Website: lowes
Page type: billing-address
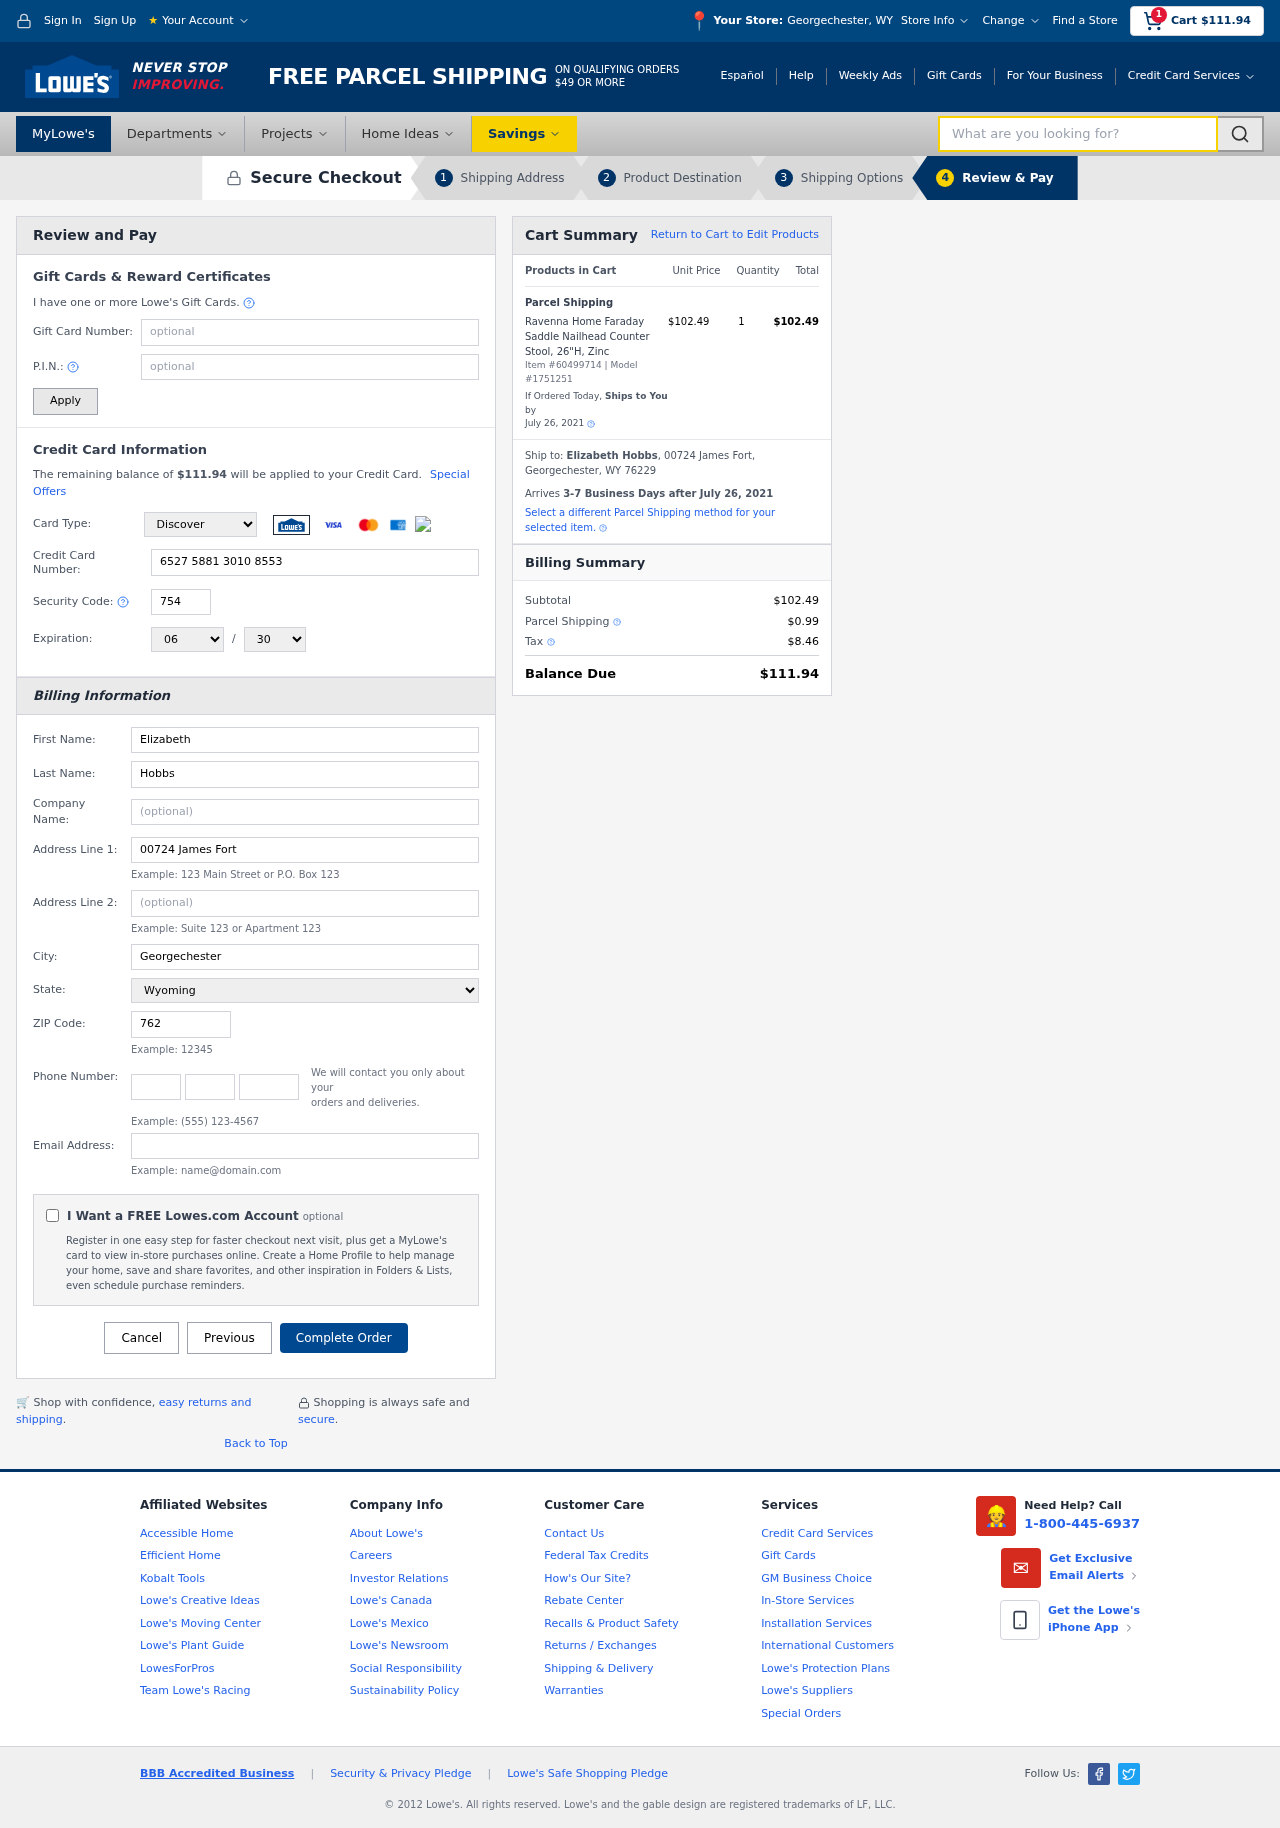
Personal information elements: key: PII_CARD_CVV
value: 754
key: PII_CARD_EXPIRY_MONTH
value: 06
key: PII_CARD_EXPIRY_YEAR
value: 30
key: PII_CARD_NUMBER
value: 6527 5881 3010 8553
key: PII_CARD_TYPE
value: Discover
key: PII_CITY
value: Georgechester
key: PII_CITY_STATE
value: Georgechester, WY
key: PII_EMAIL
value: elizabeth_hobbs@gmail.com
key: PII_FIRSTNAME
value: Elizabeth
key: PII_FULLNAME
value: Elizabeth Hobbs
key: PII_LASTNAME
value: Hobbs
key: PII_PHONE_AREA
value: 283
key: PII_PHONE_PREFIX
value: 618
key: PII_PHONE_SUFFIX
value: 6118
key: PII_POSTCODE
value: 76229
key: PII_STATE
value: Wyoming
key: PII_STREET
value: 00724 James Fort
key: PII_CITY_STATE_ZIP
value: Georgechester, WY 76229
Product elements: key: PRODUCT1_NAME
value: Ravenna Home Faraday Saddle Nailhead Counter Stool, 26"H, Zinc
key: PRODUCT1_PRICE
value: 102.49
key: PRODUCT1_QUANTITY
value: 1
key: PRODUCT_ITEM_NUMBER
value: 60499714
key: PRODUCT_MODEL_NUMBER
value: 1751251
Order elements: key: ORDER_SUBTOTAL
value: $111.94
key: ORDER_TOTAL
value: $111.94
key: ORDER_SHIPPING_DATE
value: July 26, 2021
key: ORDER_SUBTOTAL
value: $102.49
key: ORDER_DELIVERY_DATE
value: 3-7 Business Days after July 26, 2021
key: ORDER_SHIPPING_DATE2
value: July 26, 2021
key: ORDER_SUBTOTAL2
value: $102.49
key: ORDER_SHIPPING_COST
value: $0.99
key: ORDER_TAX
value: $8.46
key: ORDER_TOTAL2
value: $111.94
Search elements: key: HEADER_SEARCH
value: What are you looking for?